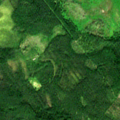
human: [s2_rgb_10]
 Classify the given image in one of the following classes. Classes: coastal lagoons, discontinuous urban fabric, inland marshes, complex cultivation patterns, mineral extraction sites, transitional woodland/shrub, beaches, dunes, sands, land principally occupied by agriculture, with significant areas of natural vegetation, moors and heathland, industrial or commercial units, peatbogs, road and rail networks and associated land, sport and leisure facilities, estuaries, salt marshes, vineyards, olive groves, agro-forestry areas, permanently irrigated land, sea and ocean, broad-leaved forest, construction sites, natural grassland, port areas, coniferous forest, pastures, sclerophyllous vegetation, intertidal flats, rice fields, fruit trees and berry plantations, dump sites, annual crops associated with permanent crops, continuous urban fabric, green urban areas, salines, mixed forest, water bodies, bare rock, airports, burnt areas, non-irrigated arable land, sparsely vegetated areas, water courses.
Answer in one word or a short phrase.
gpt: coniferous forest, mixed forest, transitional woodland/shrub